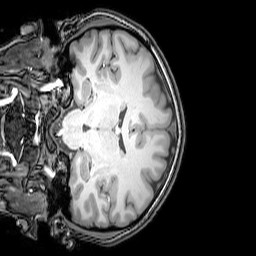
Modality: T1w
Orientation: coronal
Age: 26
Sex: female
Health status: healthy
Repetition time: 0.081 s
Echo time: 0.037 s